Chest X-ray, AP view. Patient: 50 years old, sex M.
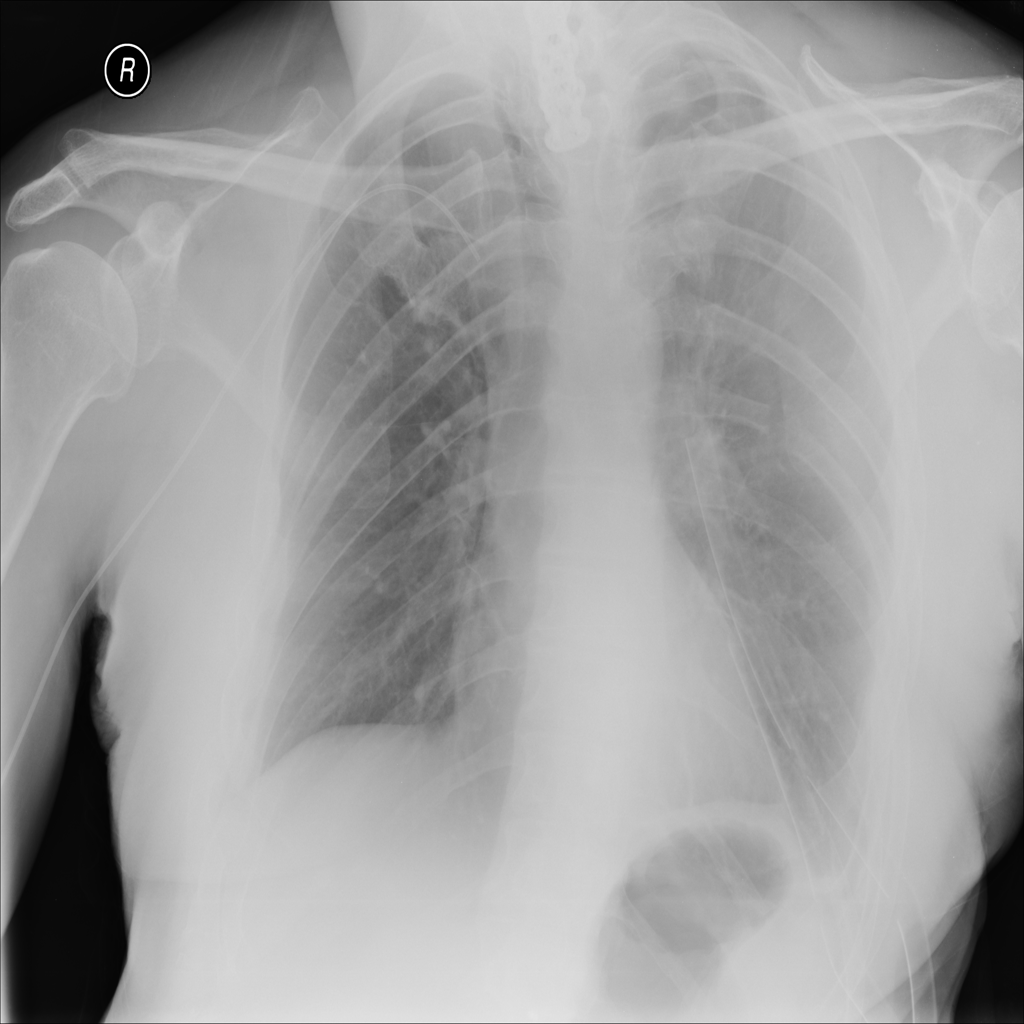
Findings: Pneumothorax